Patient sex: M
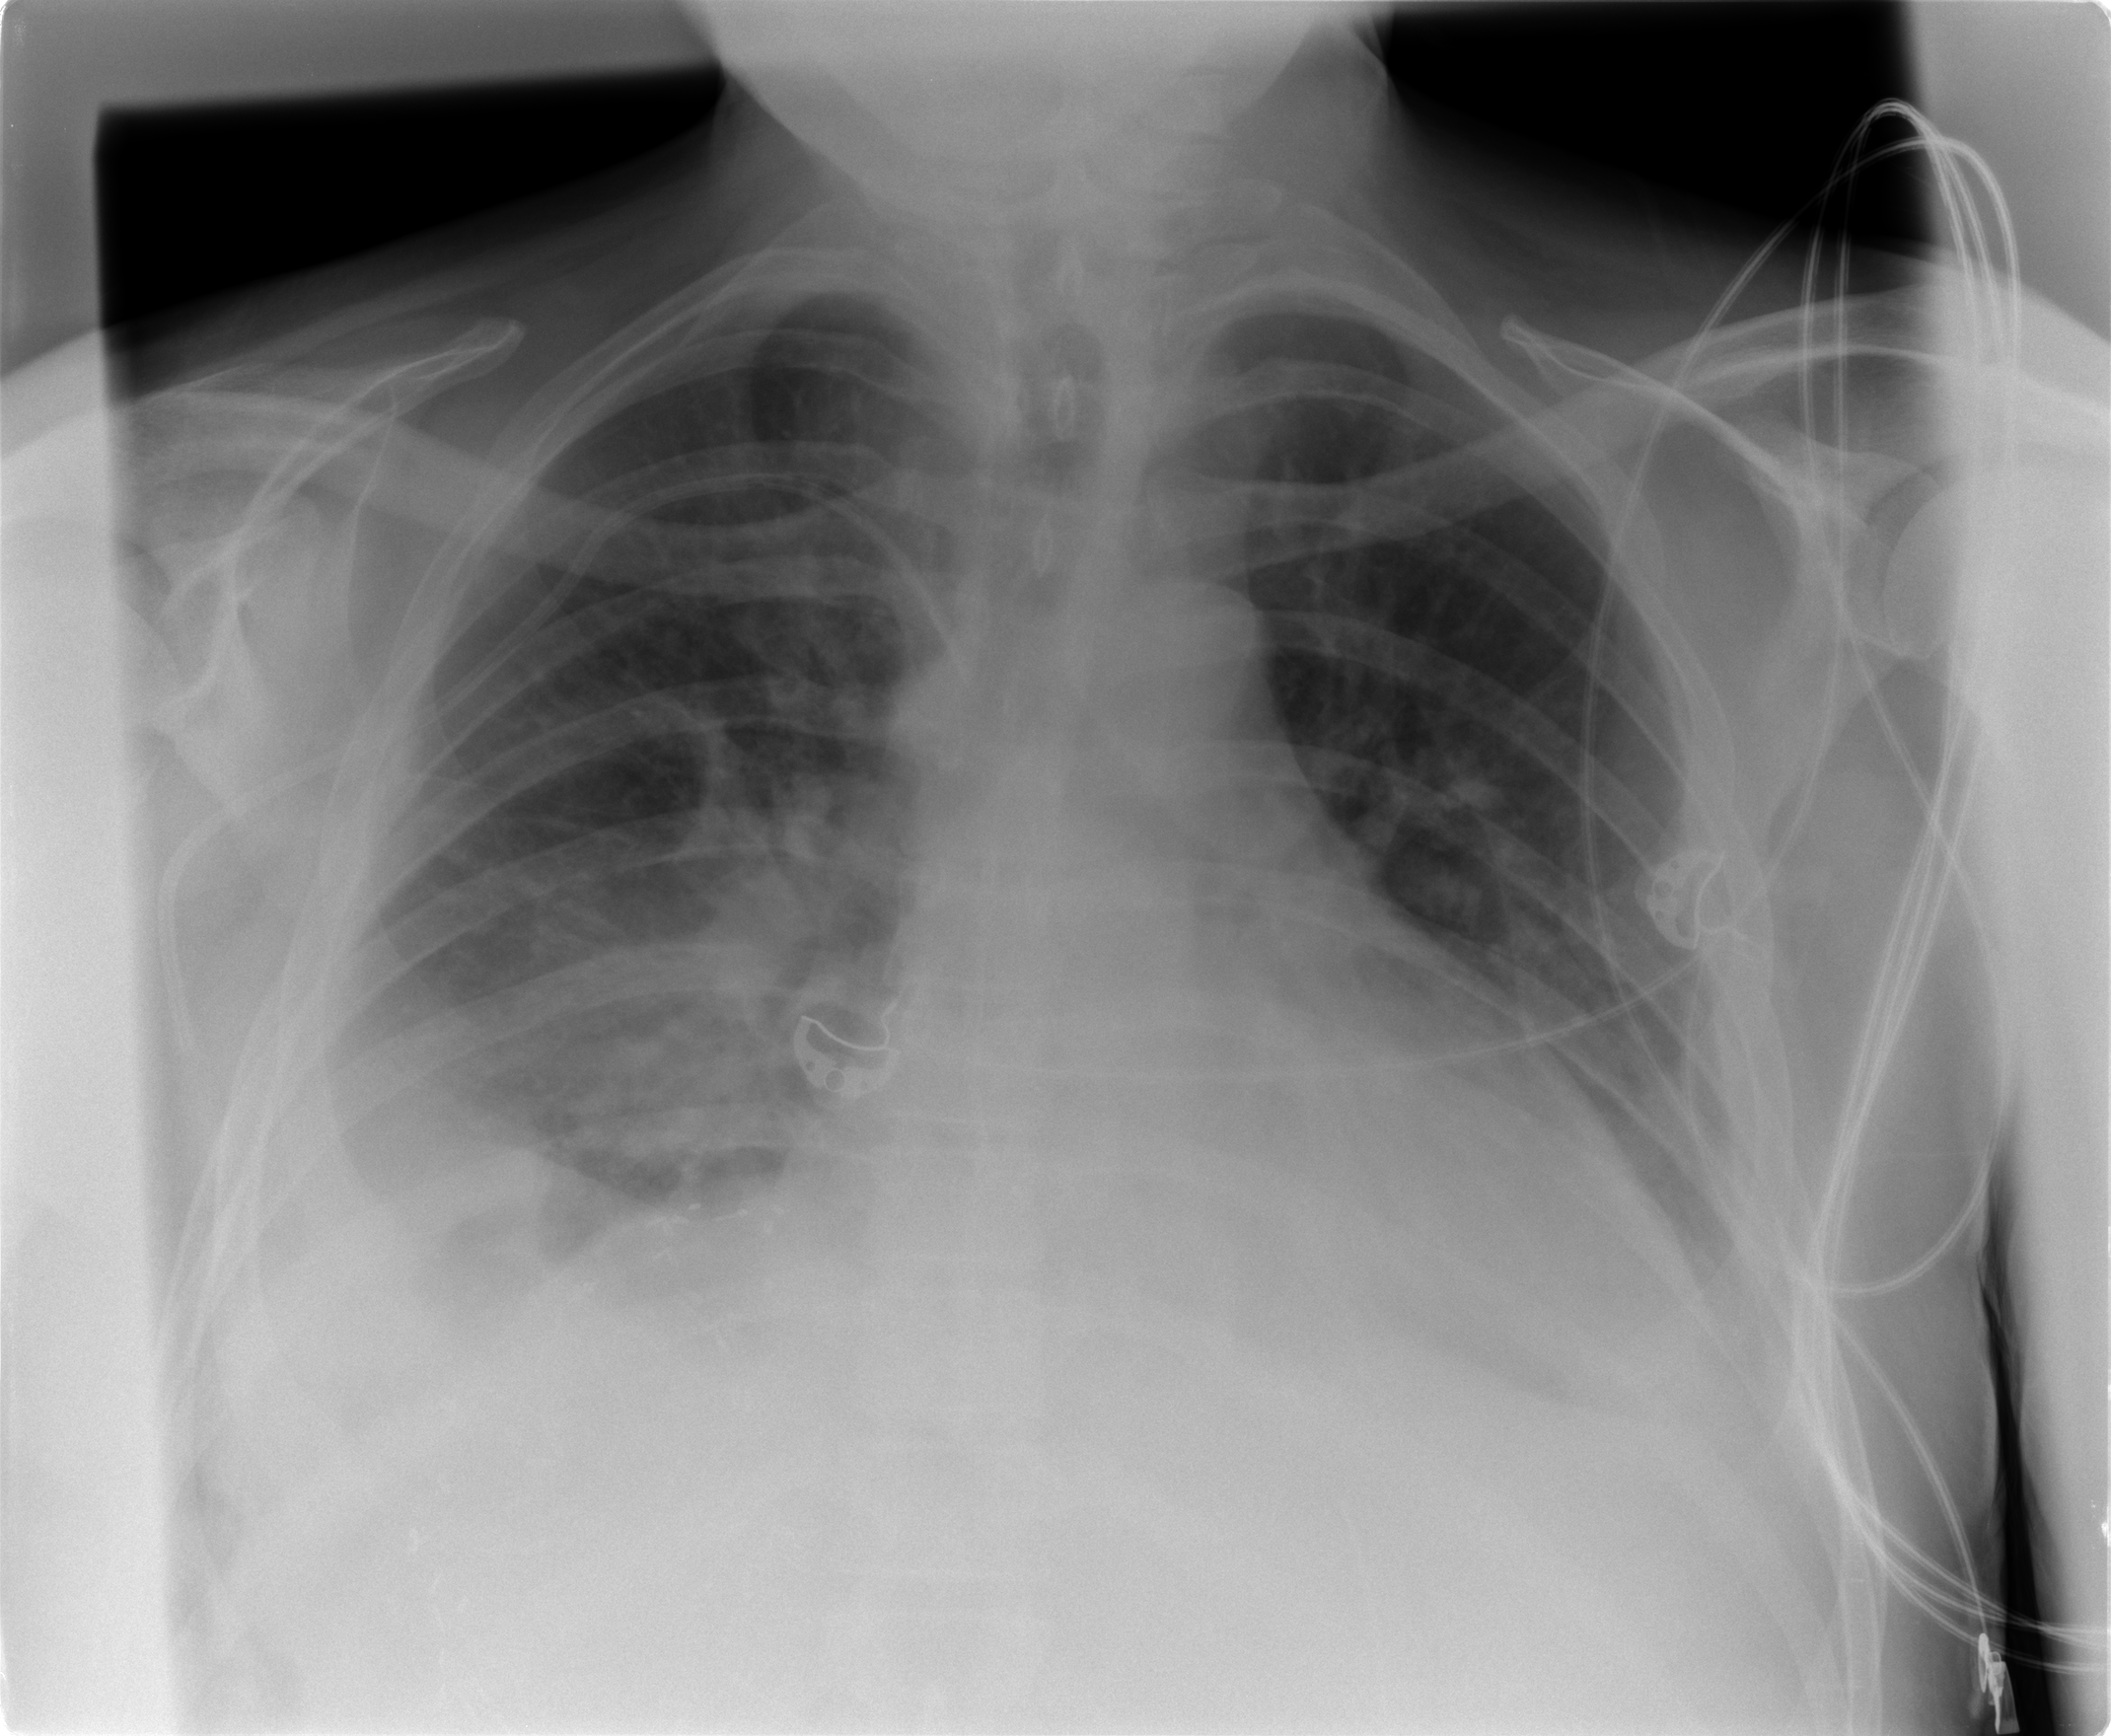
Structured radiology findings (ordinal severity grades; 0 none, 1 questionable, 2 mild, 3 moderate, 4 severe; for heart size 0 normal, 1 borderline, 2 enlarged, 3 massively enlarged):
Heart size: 2
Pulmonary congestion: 1
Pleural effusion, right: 3
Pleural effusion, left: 0
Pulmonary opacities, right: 2
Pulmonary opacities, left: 2
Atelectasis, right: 2
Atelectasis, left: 1